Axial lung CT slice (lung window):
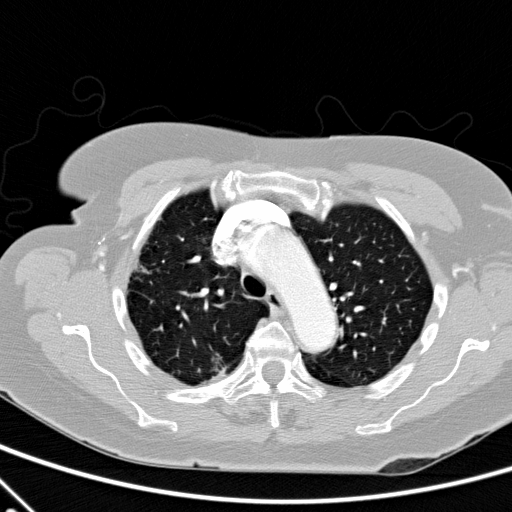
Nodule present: no